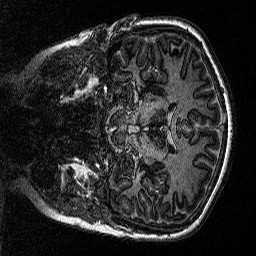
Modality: MP2RAGE
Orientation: coronal
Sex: female
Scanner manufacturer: siemens
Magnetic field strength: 3 T
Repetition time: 5 s
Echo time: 0.00292 s